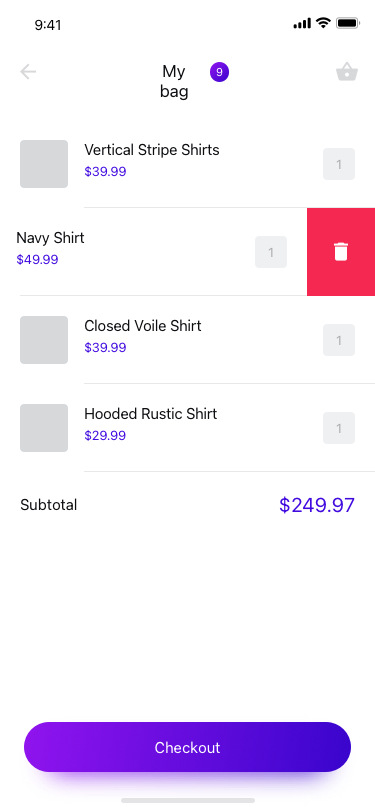
Text in this UI design:
Checkout
1
Vertical Stripe Shirts
$39.99
1
Navy Shirt
$49.99
1
Closed Voile Shirt
$39.99
1
Hooded Rustic Shirt
$29.99
Subtotal
$249.97
My bag
9